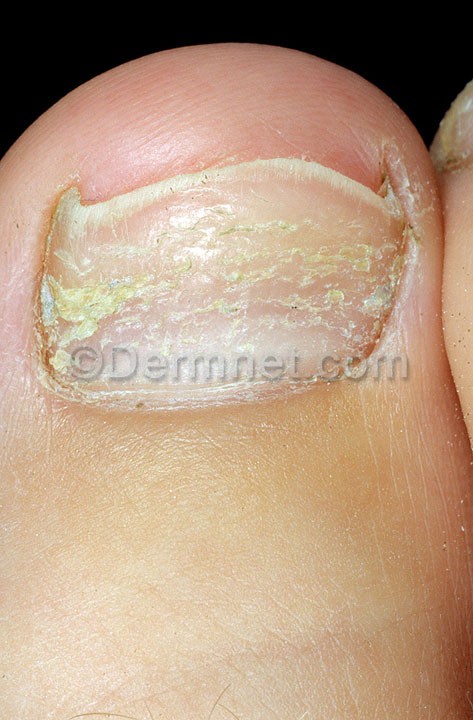
Disease: Nail Fungus and other Nail Disease